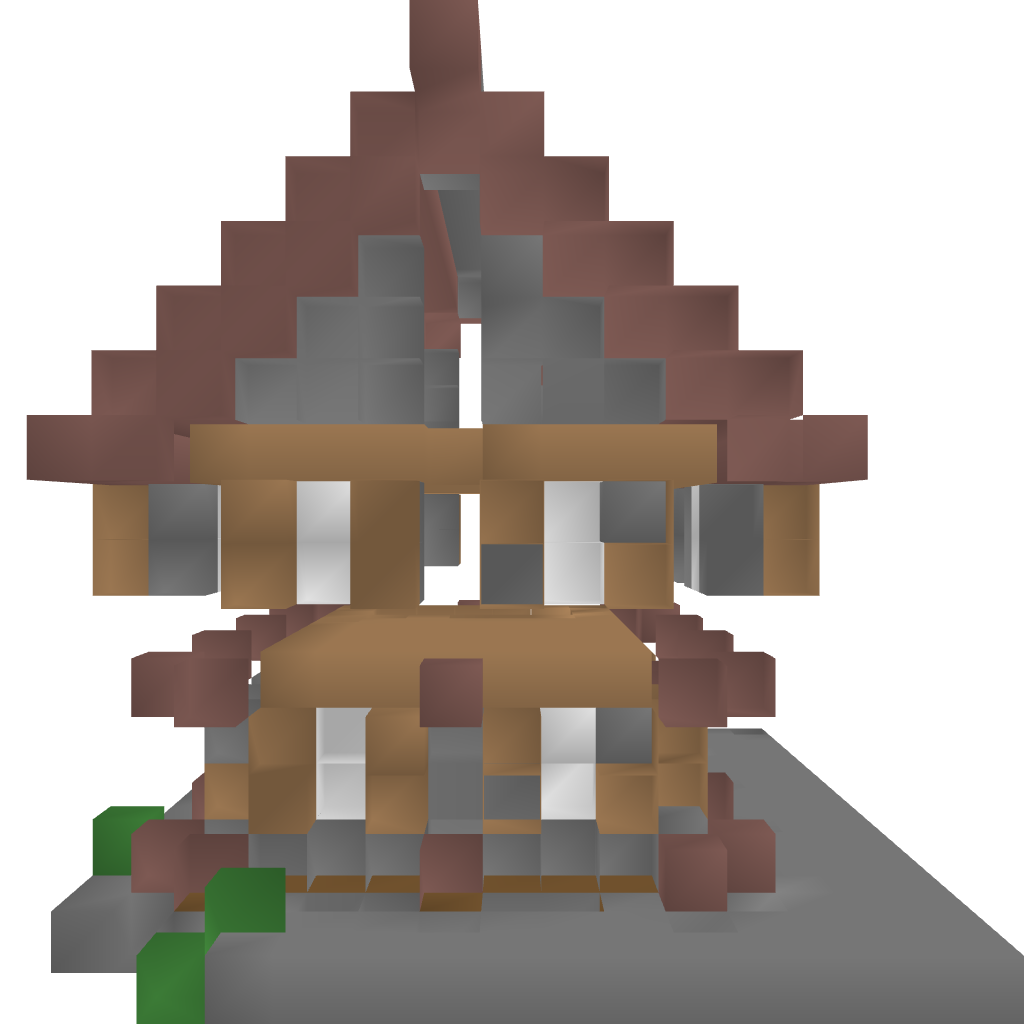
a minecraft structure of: Medieval House Small bad low quality